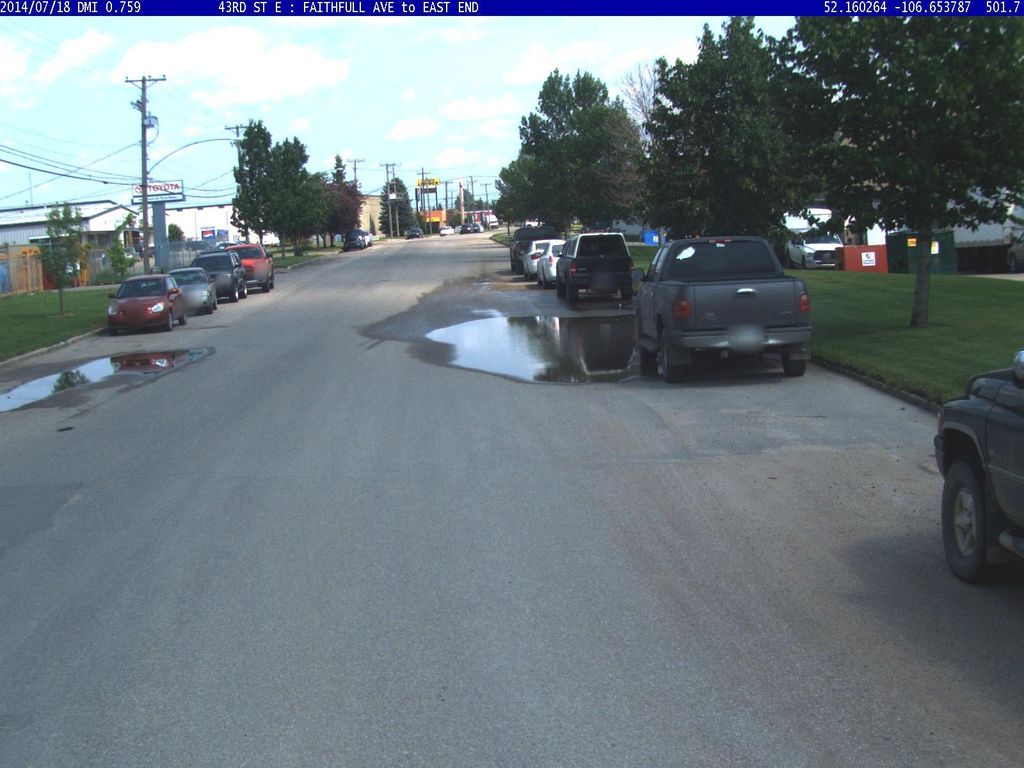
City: saskatoon